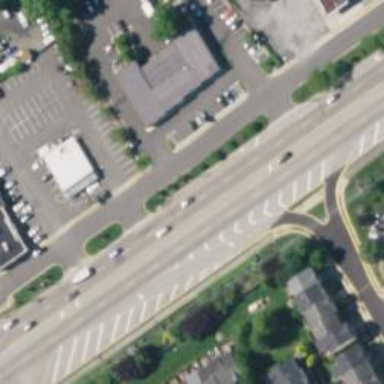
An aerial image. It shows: Asphalt trunk highway.